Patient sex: M
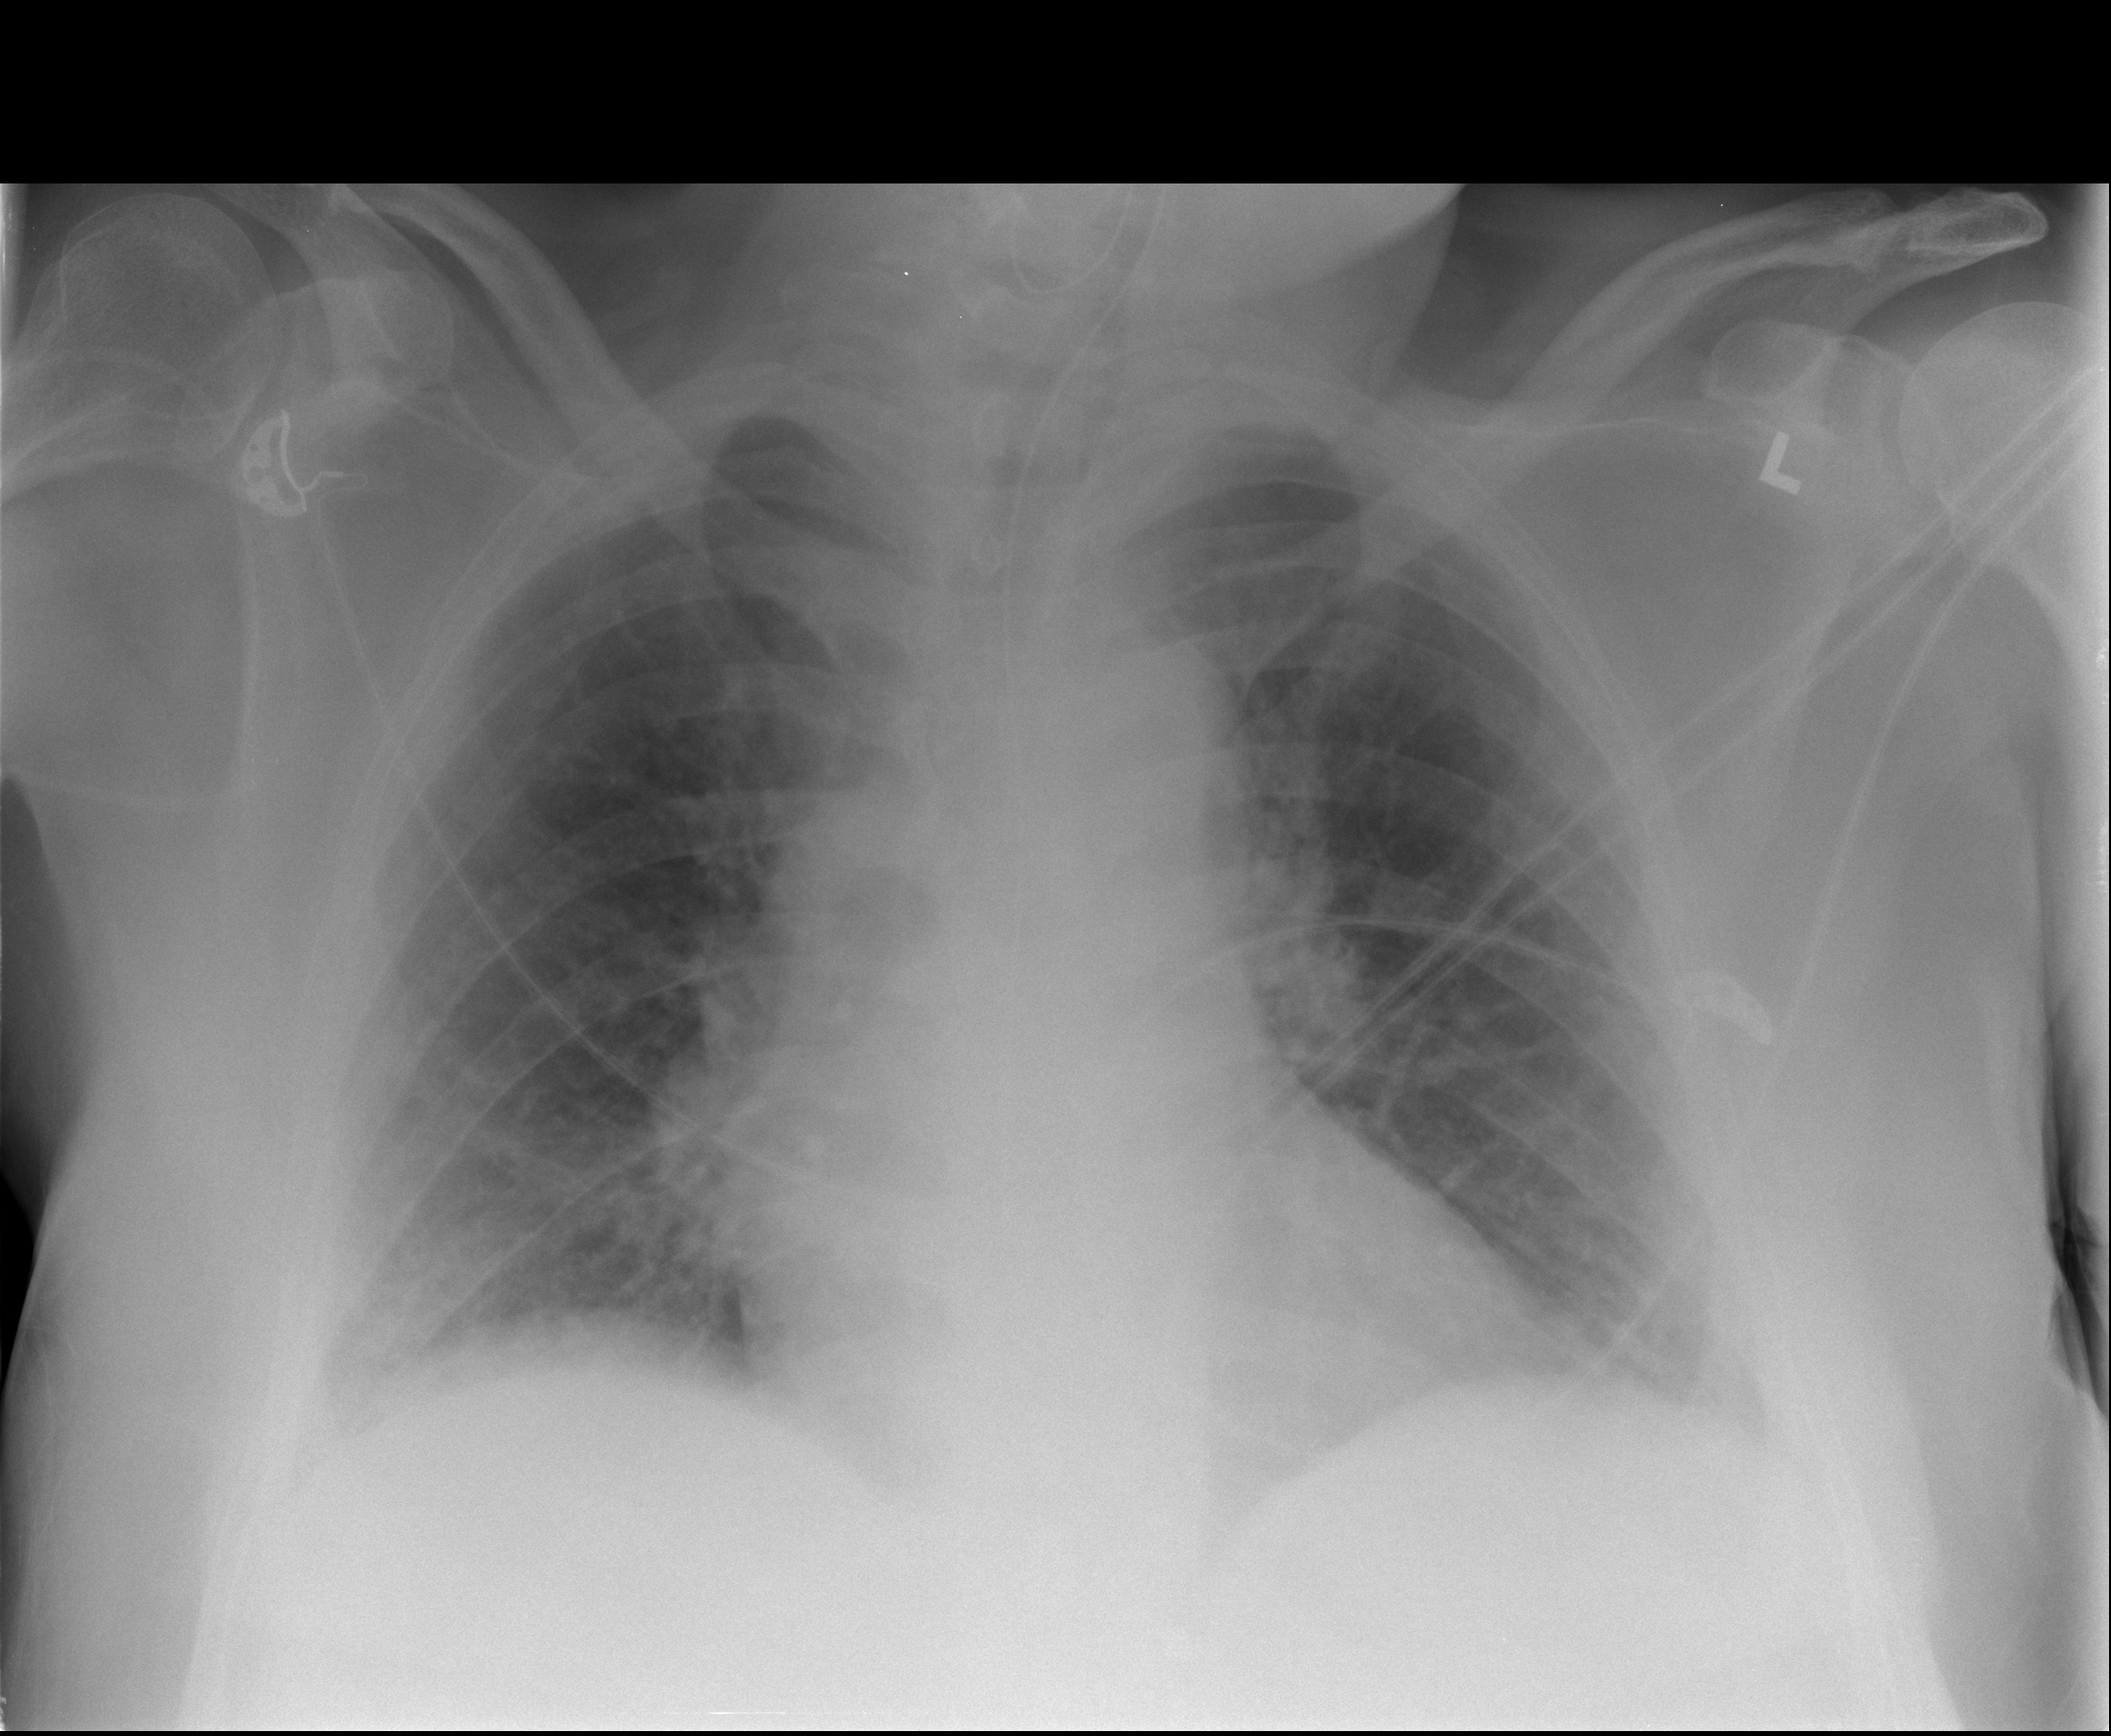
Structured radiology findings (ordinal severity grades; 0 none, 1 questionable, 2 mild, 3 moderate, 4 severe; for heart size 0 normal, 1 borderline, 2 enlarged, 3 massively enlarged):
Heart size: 2
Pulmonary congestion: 2
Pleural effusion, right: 1
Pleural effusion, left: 0
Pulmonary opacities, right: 2
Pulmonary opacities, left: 0
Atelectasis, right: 2
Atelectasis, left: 2